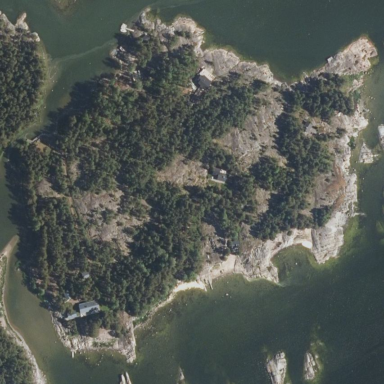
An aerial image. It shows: Islet located along the natural coastline.